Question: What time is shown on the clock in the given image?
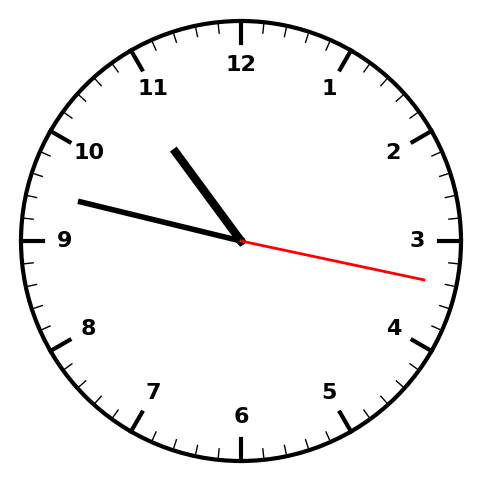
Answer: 10:47:17